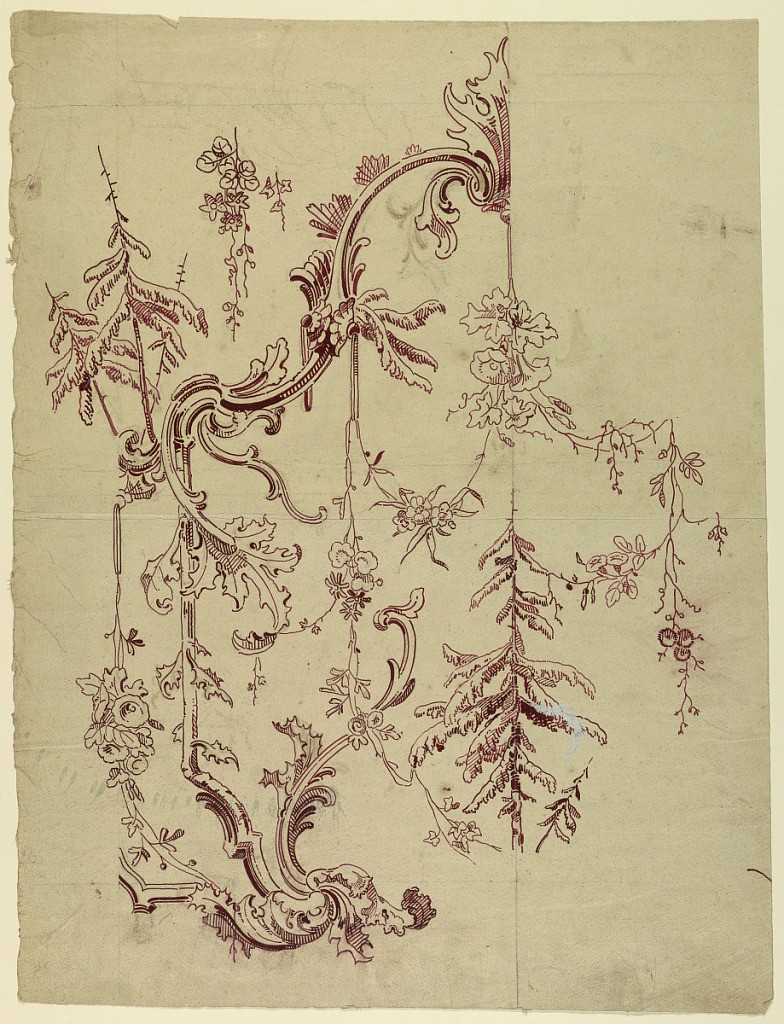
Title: Design for a Woven or Printed Fabric or Wallaper
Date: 1815–1840
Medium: Graphite, brush and purple watercolor on paper
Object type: Drawing
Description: Escutcheon in Neo-Rococo style with evergreens and festoons of flowers. The left half of an escutcheon and part of the plant design are shown. Verso: graphite lines and blotters of crayon sketches of escutcheons.